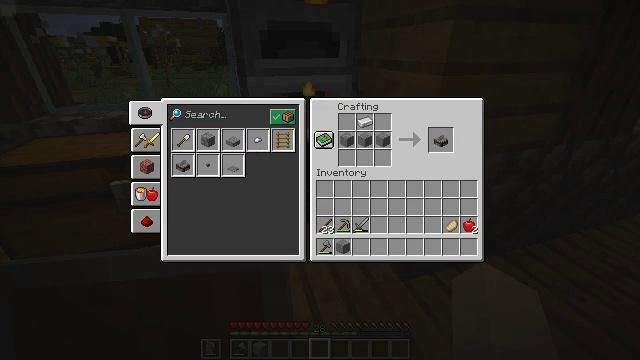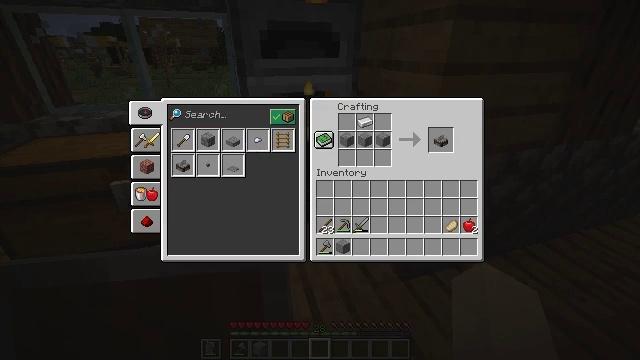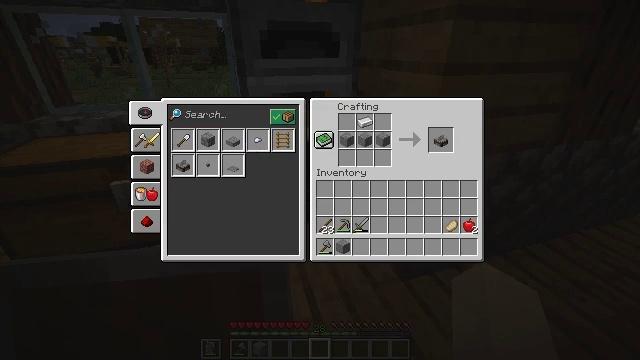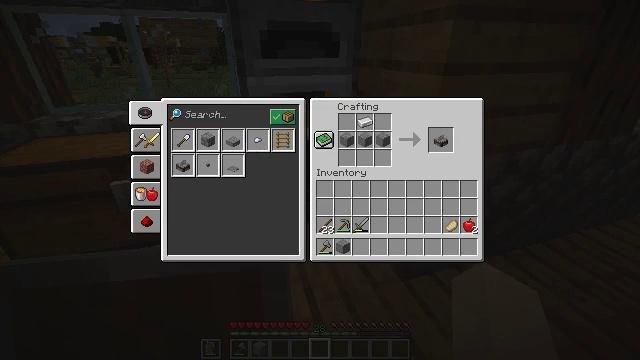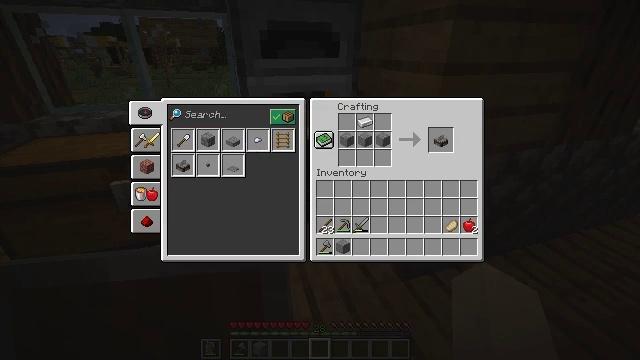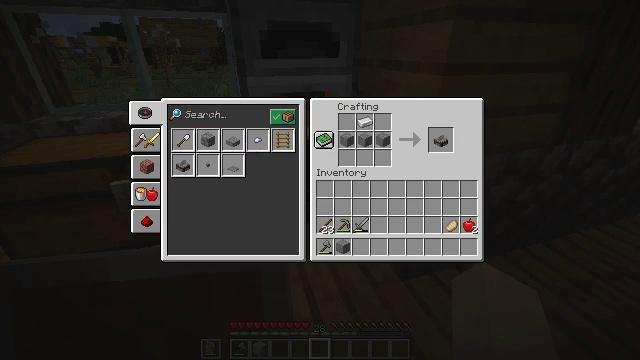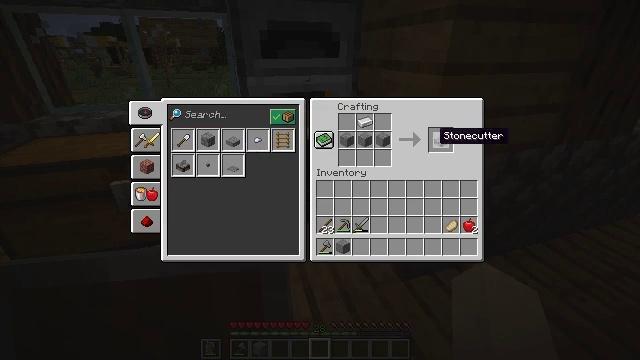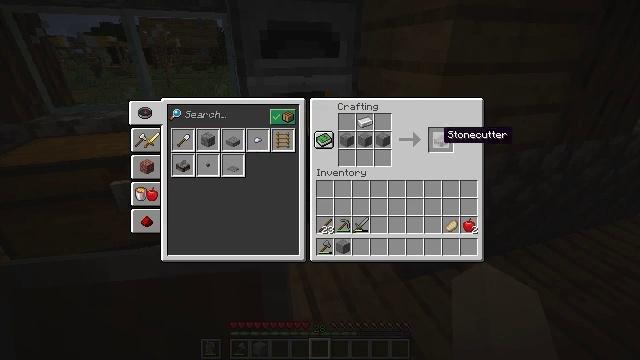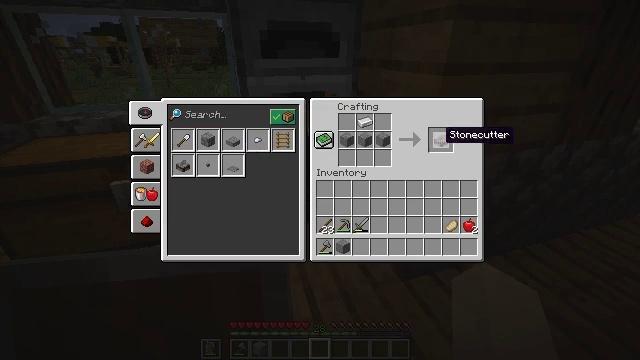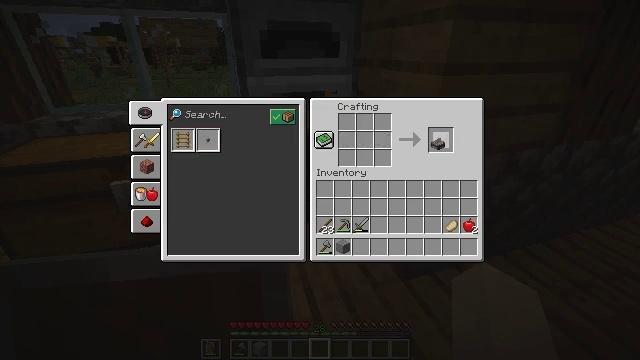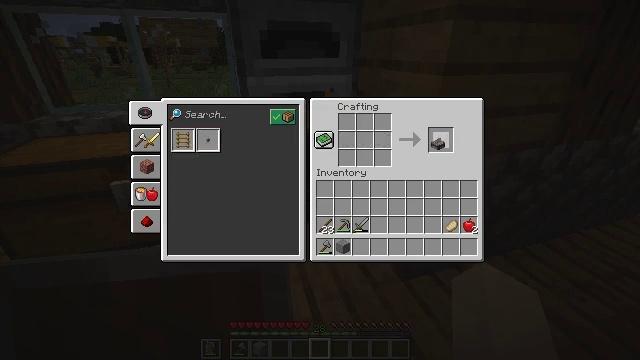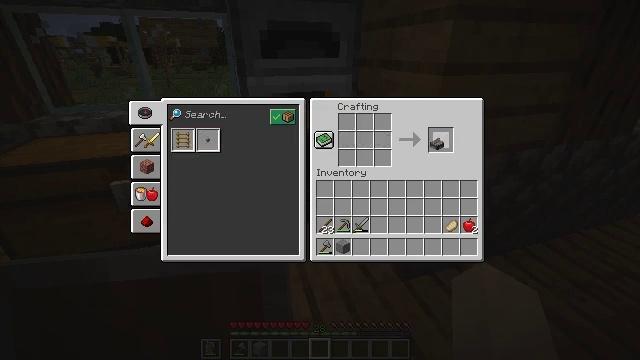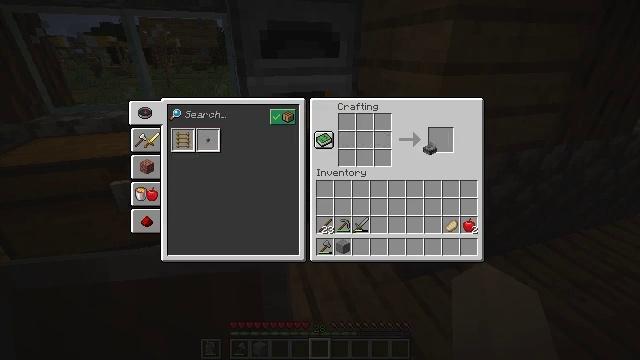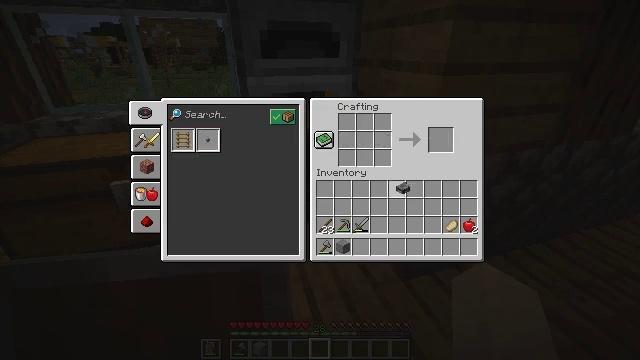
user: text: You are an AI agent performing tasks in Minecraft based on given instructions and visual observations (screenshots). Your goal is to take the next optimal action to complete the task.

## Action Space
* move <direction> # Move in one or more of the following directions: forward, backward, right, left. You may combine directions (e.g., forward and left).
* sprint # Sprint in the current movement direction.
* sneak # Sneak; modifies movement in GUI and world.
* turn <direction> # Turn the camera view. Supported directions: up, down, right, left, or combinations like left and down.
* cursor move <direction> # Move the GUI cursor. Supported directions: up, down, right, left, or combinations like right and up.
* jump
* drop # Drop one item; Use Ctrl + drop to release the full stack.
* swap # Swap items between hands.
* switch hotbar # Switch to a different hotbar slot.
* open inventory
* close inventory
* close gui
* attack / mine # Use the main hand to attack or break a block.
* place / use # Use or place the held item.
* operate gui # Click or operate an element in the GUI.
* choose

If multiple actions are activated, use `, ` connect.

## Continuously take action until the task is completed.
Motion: motion action
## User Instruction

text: Assemble a stonecutter at the crafting table.
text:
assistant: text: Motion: no_op
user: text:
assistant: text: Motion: no_op
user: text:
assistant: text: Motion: operate gui
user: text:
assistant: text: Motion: operate gui
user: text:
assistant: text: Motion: operate gui
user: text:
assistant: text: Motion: no_op
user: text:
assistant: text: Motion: no_op
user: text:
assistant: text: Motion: no_op
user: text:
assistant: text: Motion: operate gui
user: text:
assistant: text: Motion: operate gui
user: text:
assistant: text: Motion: operate gui
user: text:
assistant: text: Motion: cursor move left
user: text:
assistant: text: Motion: cursor move left and down
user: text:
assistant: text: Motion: no_op